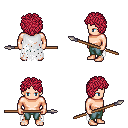
a pixel art fantasy rpg character, male body template, human, light skin, white tattered cape, teal pants, ruby red curly afro hairstyle, spear, four views (front, back, left, right), 2x2 character sprite sheet, small pixel art, hard edges, no anti-aliasing